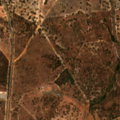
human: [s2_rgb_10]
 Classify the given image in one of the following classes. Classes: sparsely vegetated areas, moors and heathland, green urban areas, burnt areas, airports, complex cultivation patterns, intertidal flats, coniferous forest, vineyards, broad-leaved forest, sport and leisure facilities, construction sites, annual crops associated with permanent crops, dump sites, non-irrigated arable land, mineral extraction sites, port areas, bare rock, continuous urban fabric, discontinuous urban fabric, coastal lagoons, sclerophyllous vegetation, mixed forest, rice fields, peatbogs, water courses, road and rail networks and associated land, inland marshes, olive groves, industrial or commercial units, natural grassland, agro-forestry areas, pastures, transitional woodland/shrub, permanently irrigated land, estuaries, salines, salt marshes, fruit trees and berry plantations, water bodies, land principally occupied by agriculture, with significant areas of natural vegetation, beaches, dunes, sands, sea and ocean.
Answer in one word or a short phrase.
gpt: land principally occupied by agriculture, with significant areas of natural vegetation, agro-forestry areas, broad-leaved forest, transitional woodland/shrub